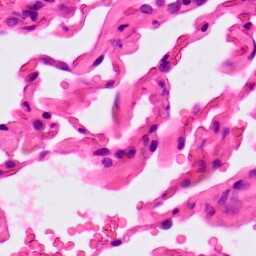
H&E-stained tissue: Lung